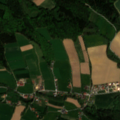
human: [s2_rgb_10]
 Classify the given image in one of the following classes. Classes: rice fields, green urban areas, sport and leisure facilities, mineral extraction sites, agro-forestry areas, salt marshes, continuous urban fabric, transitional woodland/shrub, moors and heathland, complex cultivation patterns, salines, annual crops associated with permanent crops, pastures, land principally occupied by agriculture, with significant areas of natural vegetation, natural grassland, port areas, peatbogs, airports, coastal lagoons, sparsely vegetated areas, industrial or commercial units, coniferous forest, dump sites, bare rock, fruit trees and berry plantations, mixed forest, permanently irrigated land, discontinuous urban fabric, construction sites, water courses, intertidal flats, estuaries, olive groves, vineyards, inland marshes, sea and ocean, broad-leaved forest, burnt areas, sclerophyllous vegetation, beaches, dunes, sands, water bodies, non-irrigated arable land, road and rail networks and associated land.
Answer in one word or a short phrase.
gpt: non-irrigated arable land, complex cultivation patterns, land principally occupied by agriculture, with significant areas of natural vegetation, mixed forest